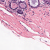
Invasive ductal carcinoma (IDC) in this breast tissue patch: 0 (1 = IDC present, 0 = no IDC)